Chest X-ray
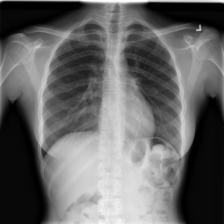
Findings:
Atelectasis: negative
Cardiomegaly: negative
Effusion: negative
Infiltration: negative
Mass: negative
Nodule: negative
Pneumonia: negative
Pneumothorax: negative
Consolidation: negative
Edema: negative
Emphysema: negative
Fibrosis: negative
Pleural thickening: negative
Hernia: negative